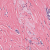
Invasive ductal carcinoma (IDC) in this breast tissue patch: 0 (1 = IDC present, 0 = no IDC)